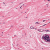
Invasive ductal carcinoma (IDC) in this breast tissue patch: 0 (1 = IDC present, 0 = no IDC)